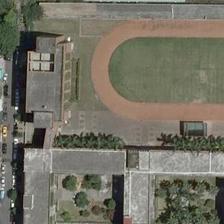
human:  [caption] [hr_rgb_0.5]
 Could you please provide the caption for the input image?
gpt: a playground is semi-surrounded by many buildings and some green trees .

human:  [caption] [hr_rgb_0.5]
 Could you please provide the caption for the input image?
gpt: a playground is semisurrounded by some green plants and many buildings .

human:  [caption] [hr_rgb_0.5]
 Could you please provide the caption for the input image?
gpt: many buildings and some green trees are around a playground .

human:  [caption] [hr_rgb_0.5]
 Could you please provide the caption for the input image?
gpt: a neat, open playground is just one street away from the nearby residential area .

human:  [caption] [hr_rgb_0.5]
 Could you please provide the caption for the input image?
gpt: a playground is semisurrounded by some green plants and many buildings .